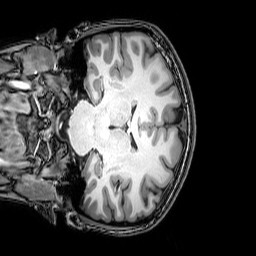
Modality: T1w
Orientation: coronal
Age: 18
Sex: female
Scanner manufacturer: philips
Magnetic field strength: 3 T
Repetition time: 0.008113 s
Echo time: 0.003709 s